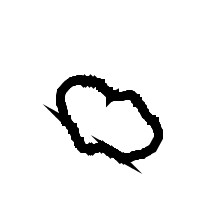
Shape: circle